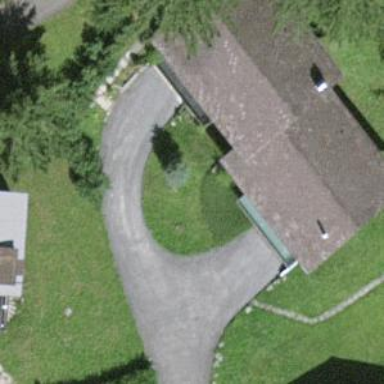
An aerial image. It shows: Terrace building.